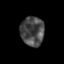
Tissue: skin
Cell type: Epithelial cells
Senescence score: 0.2849
Nuclear area (px): 677
Mean DAPI intensity: 73.099